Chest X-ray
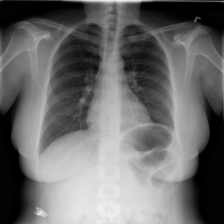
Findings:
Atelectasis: negative
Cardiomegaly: negative
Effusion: negative
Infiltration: negative
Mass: negative
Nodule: negative
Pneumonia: negative
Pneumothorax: negative
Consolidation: negative
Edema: negative
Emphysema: negative
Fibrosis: negative
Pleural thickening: negative
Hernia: negative